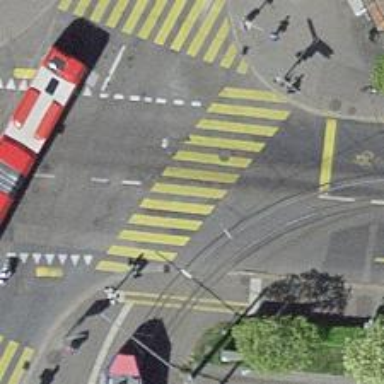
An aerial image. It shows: Crossing with zebra markings controlled by traffic signals.